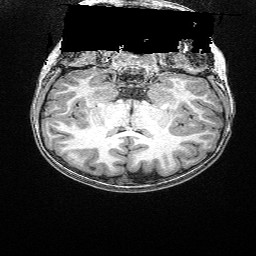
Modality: T1w
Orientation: sagittal